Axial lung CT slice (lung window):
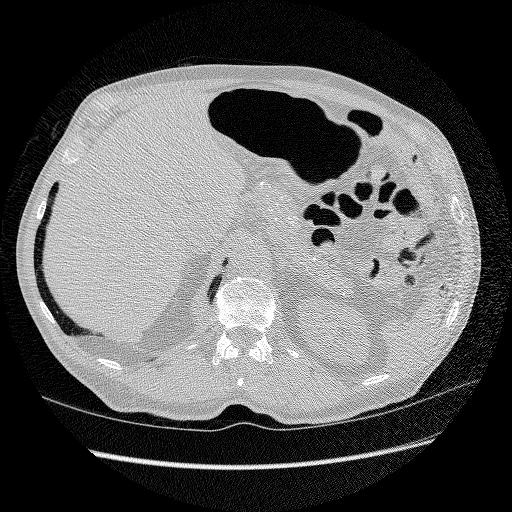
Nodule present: no